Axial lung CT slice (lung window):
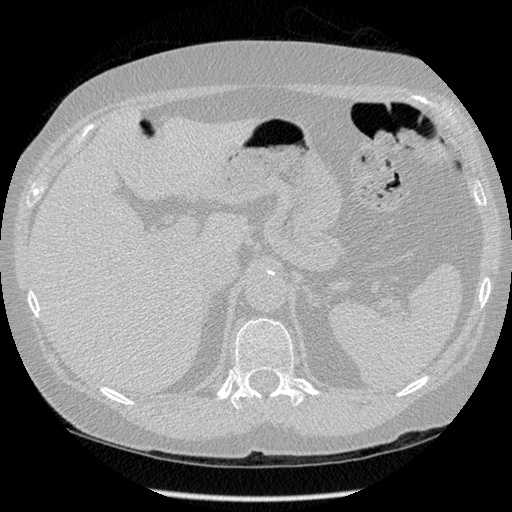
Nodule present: no